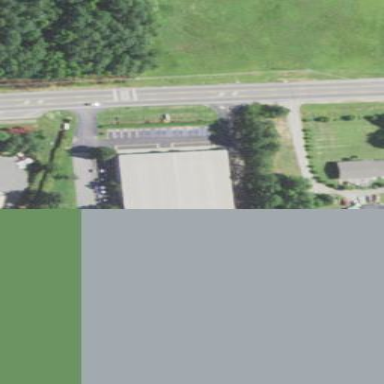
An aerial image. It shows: Commercial building.